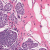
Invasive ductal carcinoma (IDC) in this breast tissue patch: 0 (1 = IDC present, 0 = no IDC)